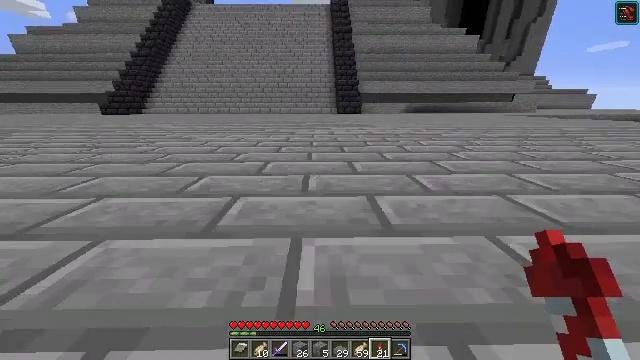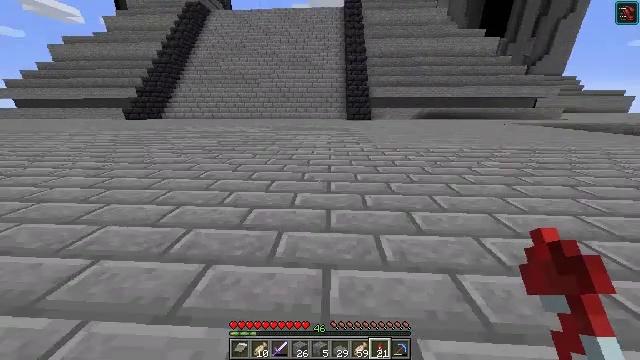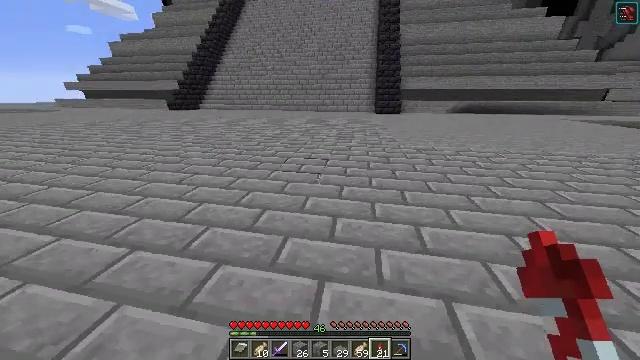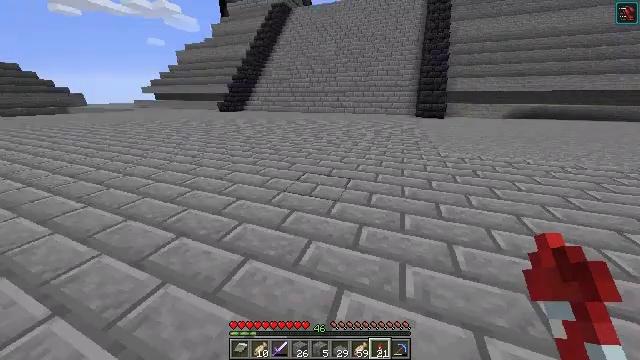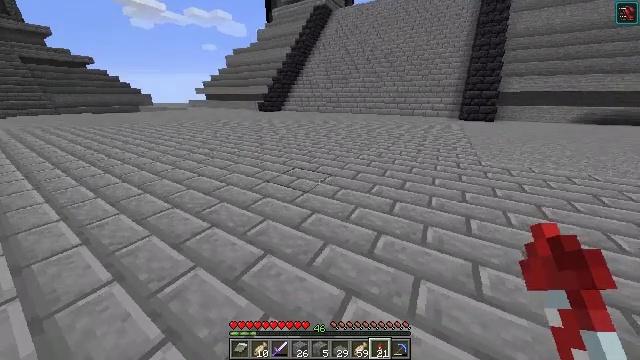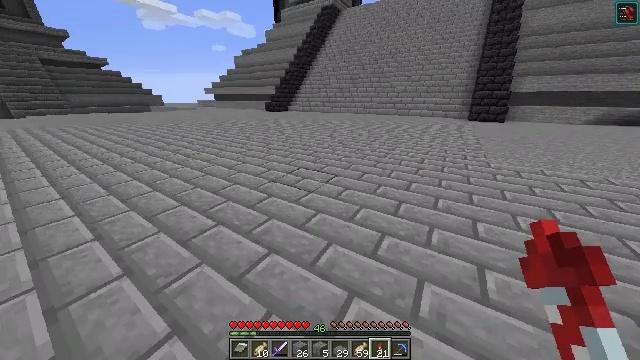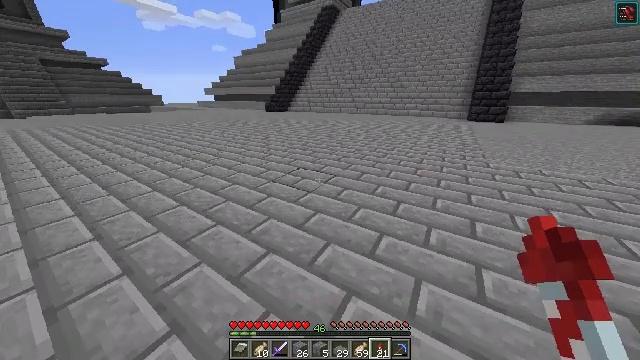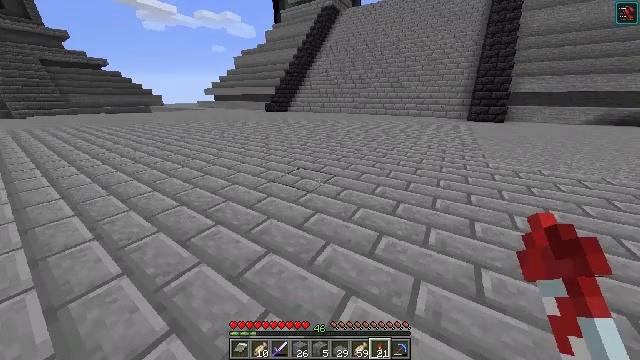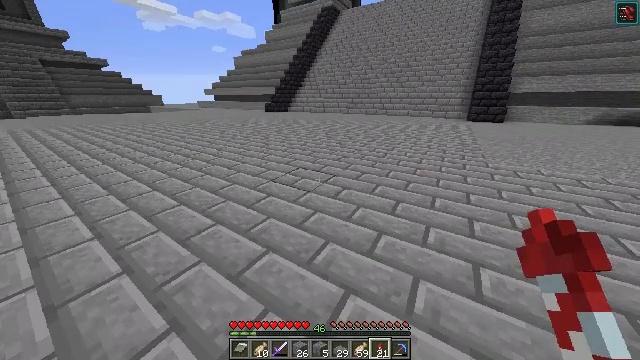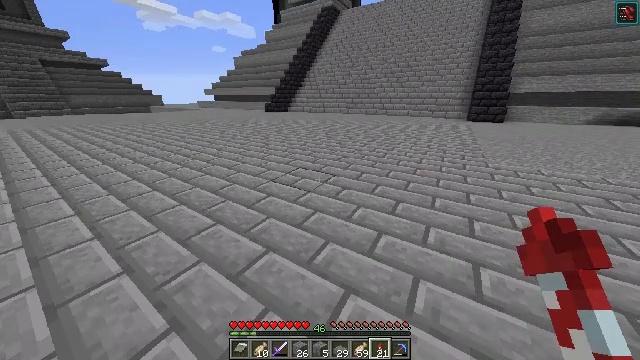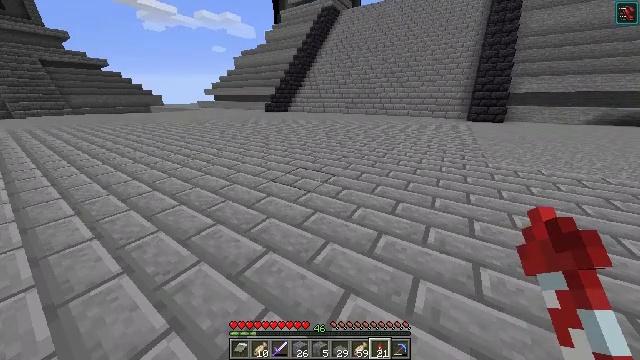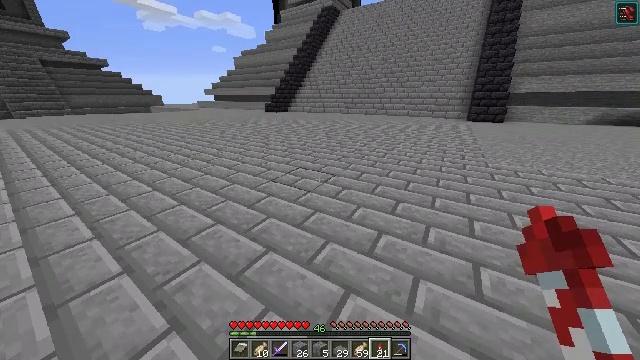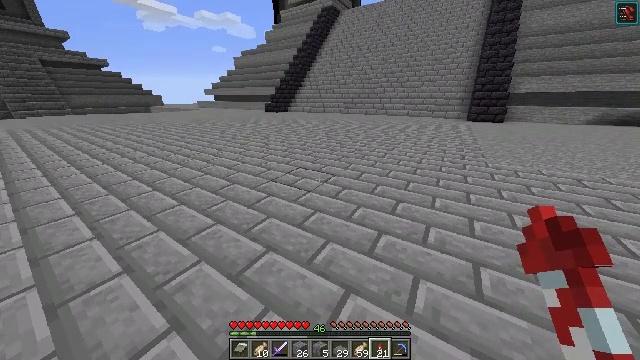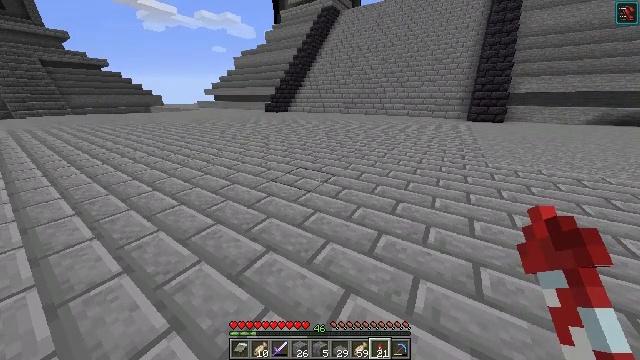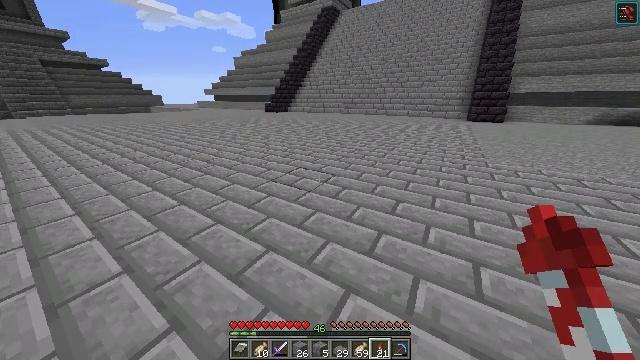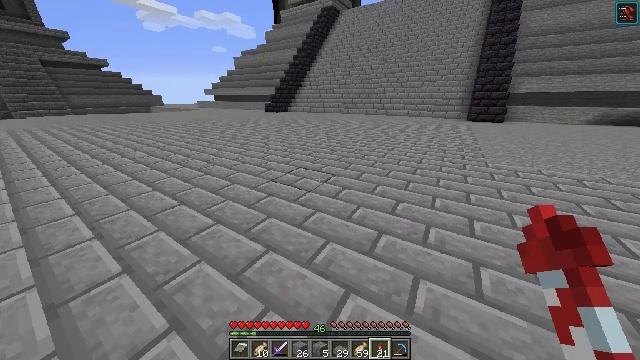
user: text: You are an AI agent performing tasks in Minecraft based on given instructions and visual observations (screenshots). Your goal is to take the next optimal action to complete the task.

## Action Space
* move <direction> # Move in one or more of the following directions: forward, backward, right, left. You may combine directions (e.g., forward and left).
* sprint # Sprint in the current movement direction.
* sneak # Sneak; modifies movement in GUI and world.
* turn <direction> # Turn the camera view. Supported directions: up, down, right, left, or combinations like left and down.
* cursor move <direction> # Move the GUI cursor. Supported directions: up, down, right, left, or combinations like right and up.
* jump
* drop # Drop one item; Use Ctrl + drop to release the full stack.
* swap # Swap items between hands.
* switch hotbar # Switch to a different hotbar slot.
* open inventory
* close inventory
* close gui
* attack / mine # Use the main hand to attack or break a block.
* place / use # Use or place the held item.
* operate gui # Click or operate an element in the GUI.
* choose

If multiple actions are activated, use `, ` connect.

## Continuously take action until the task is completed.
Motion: motion action
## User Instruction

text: Craft lime stained glass.
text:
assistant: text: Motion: turn left
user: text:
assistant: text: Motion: turn left and down
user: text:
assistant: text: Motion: turn left
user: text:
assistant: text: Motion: turn left
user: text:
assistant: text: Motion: turn left
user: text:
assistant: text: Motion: no_op
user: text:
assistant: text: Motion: no_op
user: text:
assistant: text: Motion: no_op
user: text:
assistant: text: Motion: no_op
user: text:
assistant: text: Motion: no_op
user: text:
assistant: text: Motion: no_op
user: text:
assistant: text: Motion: no_op
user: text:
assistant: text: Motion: no_op
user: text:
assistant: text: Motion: no_op
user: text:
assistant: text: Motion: no_op
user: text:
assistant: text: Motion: no_op
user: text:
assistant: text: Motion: no_op
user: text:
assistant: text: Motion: no_op
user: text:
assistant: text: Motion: no_op
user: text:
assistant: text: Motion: no_op
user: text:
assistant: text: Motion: no_op
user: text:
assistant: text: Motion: no_op
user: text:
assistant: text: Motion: no_op
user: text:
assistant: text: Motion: no_op
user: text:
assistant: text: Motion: no_op
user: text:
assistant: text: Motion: no_op
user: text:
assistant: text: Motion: no_op
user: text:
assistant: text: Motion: no_op
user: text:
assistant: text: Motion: no_op
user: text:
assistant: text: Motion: no_op